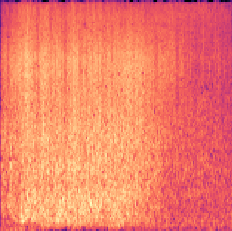
Sound class: Sea waves